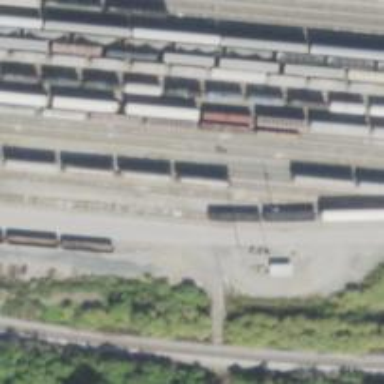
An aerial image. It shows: Railway yard used for both manifest and maintenance purposes.